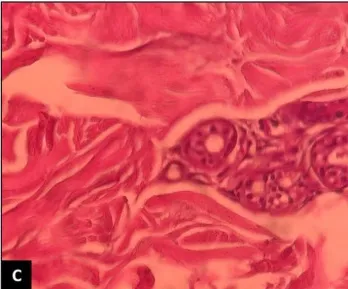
Atrophy of adnexal structures, increased fibroblastsand dense collagens through the deep dermis (B).
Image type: pathology (h&e)